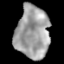
Tissue: lung
Cell type: Epithelial cells
Senescence score: 0.2421
Nuclear area (px): 1725
Mean DAPI intensity: 159.899